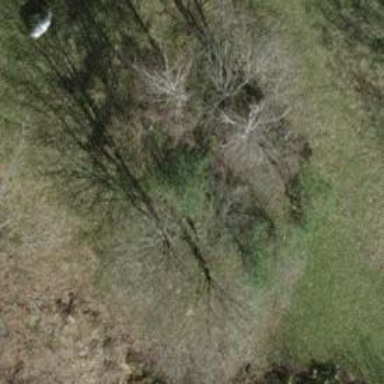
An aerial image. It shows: Single tag "natural: tree."